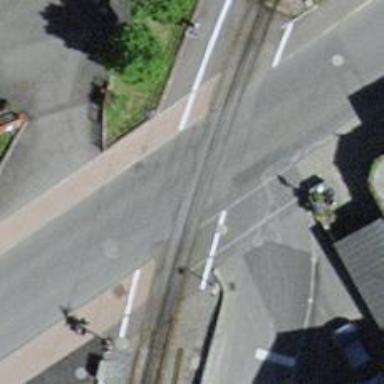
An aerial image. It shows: Level crossing with light signals and saltire markings.